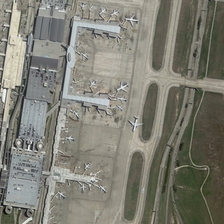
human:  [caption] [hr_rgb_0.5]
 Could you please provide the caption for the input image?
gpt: many planes are parked near a building with parking lots in an airport .

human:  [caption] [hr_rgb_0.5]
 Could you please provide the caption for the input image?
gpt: many planes are parked near a building with parking lots in an airport .

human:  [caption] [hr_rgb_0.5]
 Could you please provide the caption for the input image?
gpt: many planes are parked near a building with parking lots in an airport .

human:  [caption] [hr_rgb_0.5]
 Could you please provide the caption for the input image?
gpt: many planes are parked near a building with parking lots in an airport .

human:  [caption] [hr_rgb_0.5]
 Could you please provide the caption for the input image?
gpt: many planes are parked near a building with parking lots in an airport .